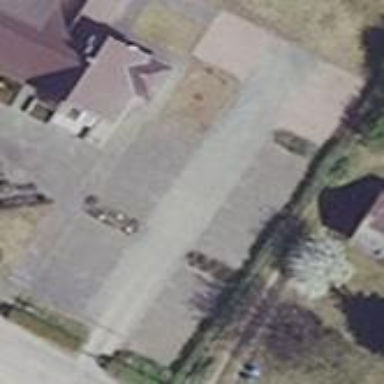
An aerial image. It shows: Parking area with surface.